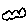
Label: cloud